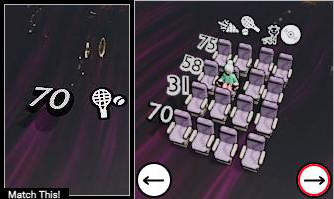
Task: seats
Answer: no